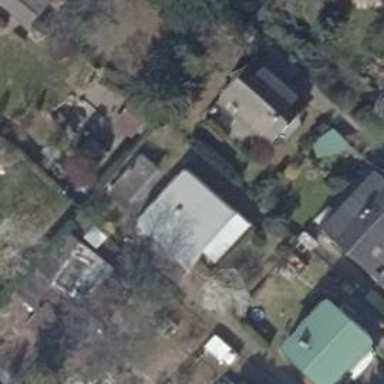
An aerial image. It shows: Detached building with flat roof.